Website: macys
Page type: delivery-shipping
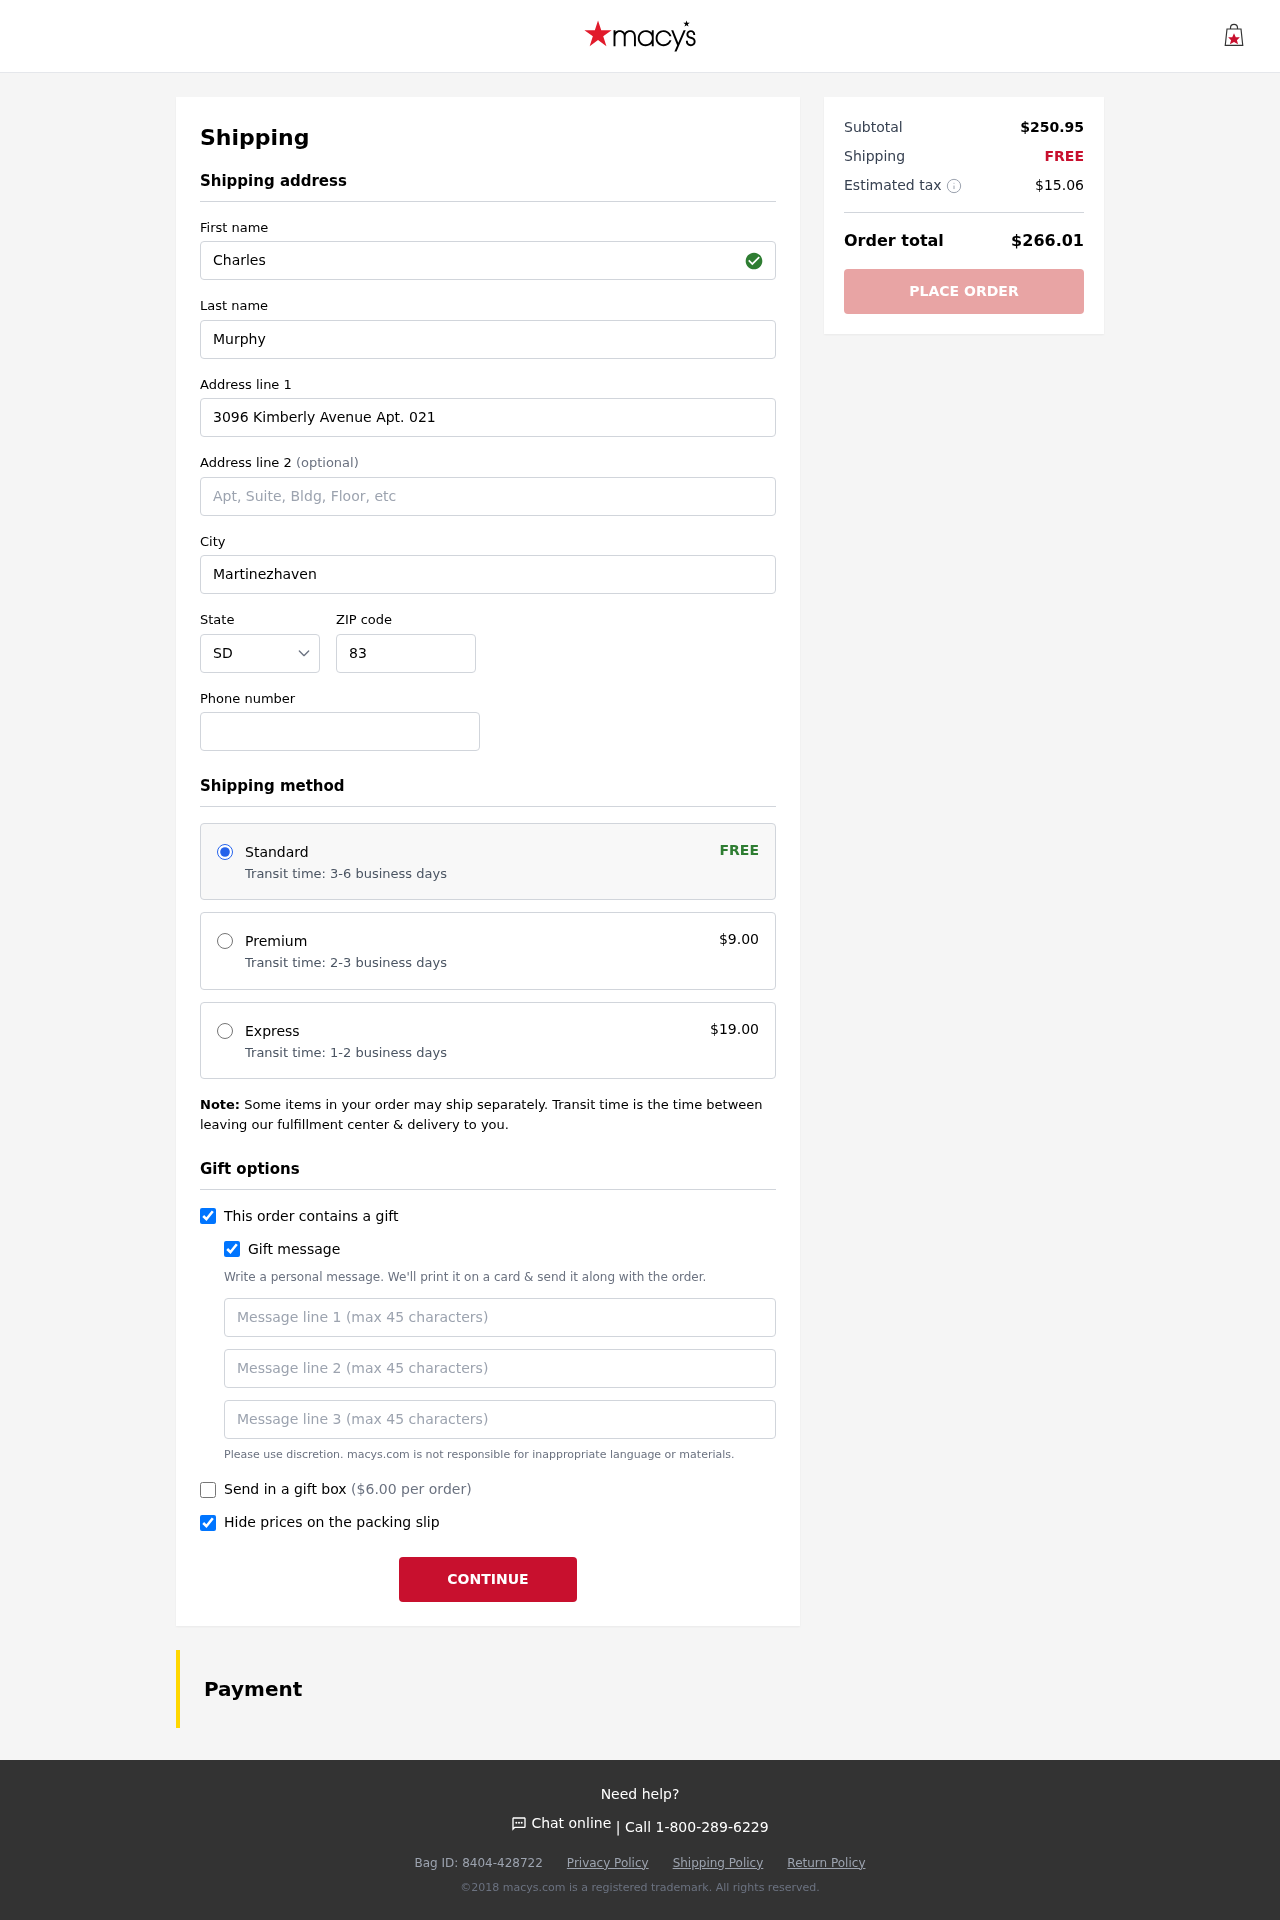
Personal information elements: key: PII_STATE_ABBR
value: SD
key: PII_FIRSTNAME
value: Charles
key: PII_LASTNAME
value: Murphy
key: PII_STREET
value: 3096 Kimberly Avenue Apt. 021
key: PII_CITY
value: Martinezhaven
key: PII_POSTCODE
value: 83702
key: PII_PHONE
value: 7843373821
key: PII_GIFT_MESSAGE
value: Happy birthday, Karen! I couldn’t resist grabbing these gorgeous earrings for you—they remind me of your vibrant spirit. I hope they bring a touch of sparkle to your special day!  Charles
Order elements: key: ORDER_SHIPPING_STANDARD
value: Transit time: 3-6 business days
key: ORDER_SHIPPING_COST
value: FREE
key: ORDER_SHIPPING_PREMIUM
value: Transit time: 2-3 business days
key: ORDER_SHIPPING_PREMIUM_PRICE
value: $9.00
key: ORDER_SHIPPING_EXPRESS
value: Transit time: 1-2 business days
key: ORDER_SHIPPING_EXPRESS_PRICE
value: $19.00
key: ORDER_GIFT_BOX_PRICE
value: ($6.00 per order)
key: ORDER_SUBTOTAL
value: $250.95
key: ORDER_SHIPPING_COST2
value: FREE
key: ORDER_TAX
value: $15.06
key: ORDER_TOTAL
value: $266.01